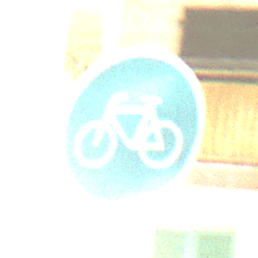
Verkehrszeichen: Radweg
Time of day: Night
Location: Outdoor (Urban)
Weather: PartlyCloudy
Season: NotSpecified
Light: Artificial